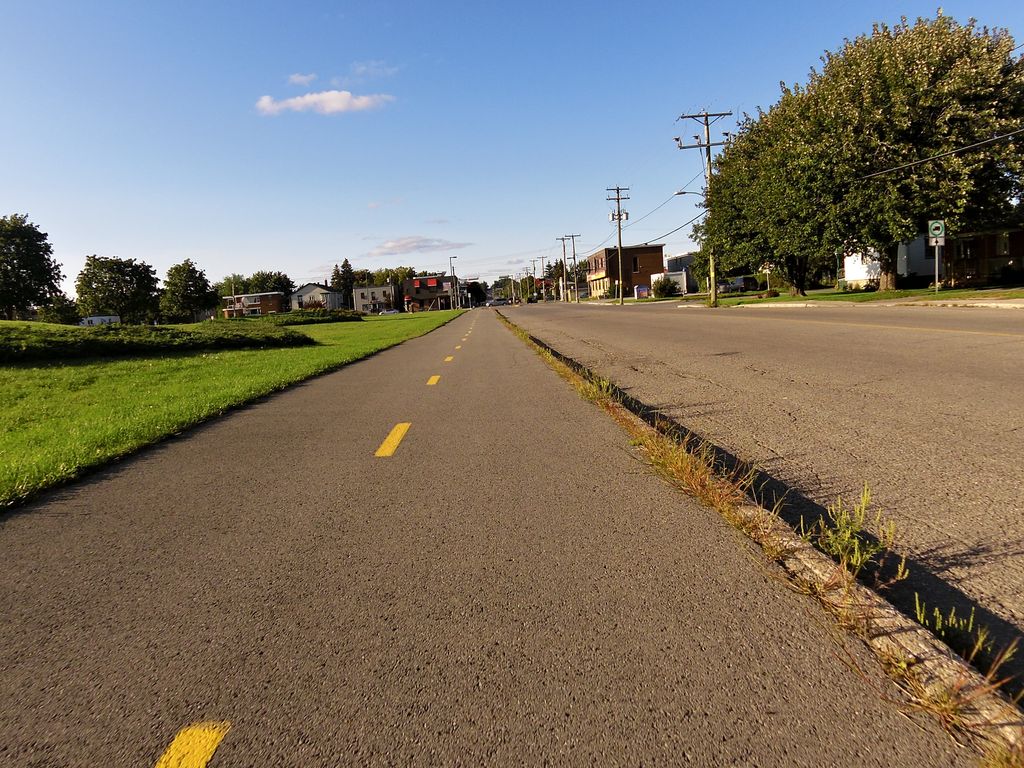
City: ottawa-gatineau